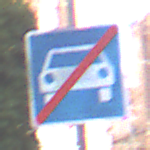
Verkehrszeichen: EndeKraftfahrstrasse
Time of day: MorningAfternoon
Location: Outdoor (Urban)
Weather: Clear
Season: NotSpecified
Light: Natural